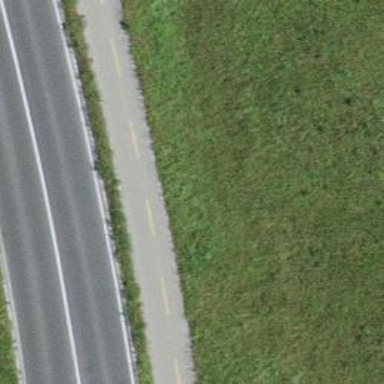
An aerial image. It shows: Asphalt sidewalk along cycleway.